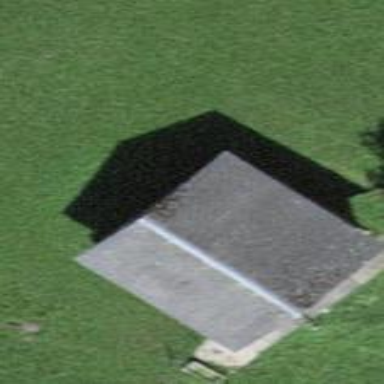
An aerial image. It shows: Barn.